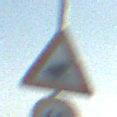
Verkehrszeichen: AmphibienwanderungLinks
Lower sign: Geschwindigkeit40
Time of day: SunriseSunset
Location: Outdoor (Beach)
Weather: Clear
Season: NotSpecified
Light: Natural